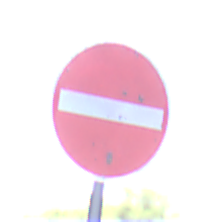
Verkehrszeichen: VerbotDerEinfahrt
Umgebung: Roofed, Underpass
Tageszeit: Midday
Wetter: Clear
Licht: Natural
Jahreszeit: NotSpecified
Kontrast: LowContrast